Question: Here is a plot from ggplot by some codes like this:
'''
p <- ggplot(db,aes(x,value,color=variable))
p <- p+geom_line(size=1)
p <- p+geom_point()
p+facet_wrap(facets = ~gp, scale = 'free_x')
'''

I want to add a bar plot to the figure to show the difference of two lines, since the difference is not that easy to compare in the plot. What should I do now? Add a new level in the 'variable' and calculate the difference by hand (which can add another line instead of bars in the graph)?
The dataset is here:
'''
> db
gp x variable value
1 13 1 mode1 71.3756
2 13 4 mode1 74.1380
3 13 7 mode1 74.5840
4 13 10 mode1 74.7552
5 13 13 mode1 74.8452
6 13 16 mode1 74.9004
7 13 19 mode1 74.9380
8 16 1 mode1 71.4320
9 16 4 mode1 74.2012
10 16 7 mode1 74.6484
11 16 10 mode1 74.8204
12 16 13 mode1 74.9104
13 16 16 mode1 74.9660
14 16 19 mode1 75.0036
15 19 1 mode1 71.4708
16 19 4 mode1 74.2448
17 19 7 mode1 74.6928
18 19 10 mode1 74.8652
19 19 13 mode1 74.9556
20 19 16 mode1 75.0112
21 19 19 mode1 75.0488
22 13 1 mode2 77.2172
23 13 4 mode2 78.8460
24 13 7 mode2 79.4080
25 13 10 mode2 79.6844
26 13 13 mode2 79.8472
27 13 16 mode2 79.9544
28 13 19 mode2 80.0320
29 16 1 mode2 77.2884
30 16 4 mode2 78.9224
31 16 7 mode2 79.4864
32 16 10 mode2 79.7636
33 16 13 mode2 79.9268
34 16 16 mode2 80.0360
35 16 19 mode2 80.1120
36 19 1 mode2 77.3376
37 19 4 mode2 78.9752
38 19 7 mode2 79.5404
39 19 10 mode2 79.8180
40 19 13 mode2 79.9820
41 19 16 mode2 80.0880
42 19 19 mode2 80.1640
'''
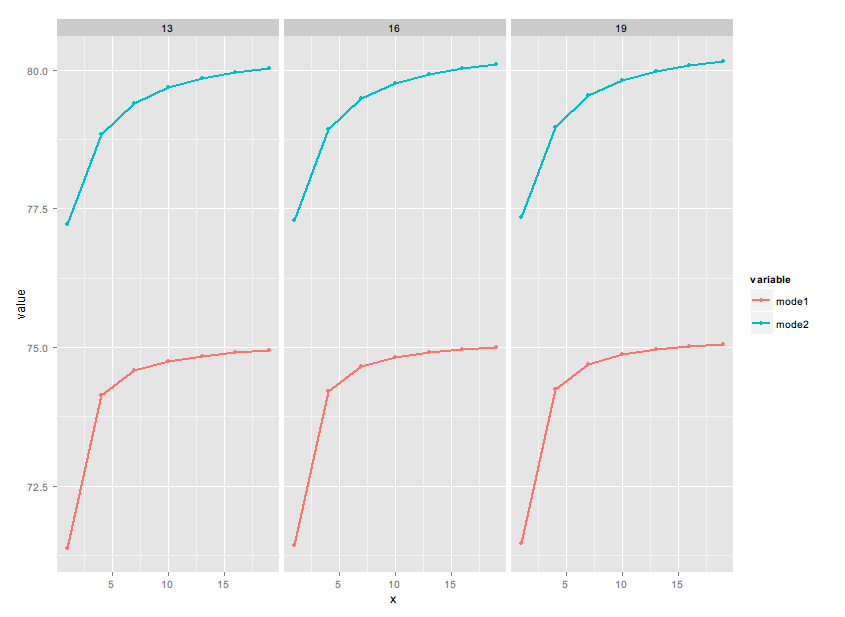
Answer: You can use the 'stat_summary' function to calculate the difference using the 'diff' function. Furthermore, you have to remove the 'color' aesthetics from the 'ggplot' and add it to both 'geom_line' and 'geom_point'.
'''
library(ggplot2)
ggplot(db, aes(x, value)) +
geom_line(size = 1, aes(color = variable)) +
geom_point(aes(color = variable)) +
facet_wrap(facets = ~ gp, scale = 'free_x') +
stat_summary(fun.y = diff, geom = "bar")
'''